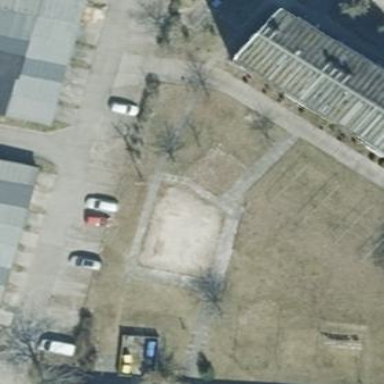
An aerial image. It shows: Playground area for leisure activities on the land.